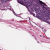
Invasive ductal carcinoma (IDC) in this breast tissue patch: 0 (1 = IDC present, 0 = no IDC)